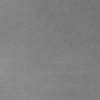
Label: dusty